Question: <URL>

I have 2 arrays, one will come in via an API 'apiArray'
The 2nd array 'toggleArray' will be a container of items I choose from 'apiArray'
I'm trying to toggle which items are in and out of the array by the 'selectBtn' function.
Right now I'm able to add items into my 'toggleArray' however clicking on the same button does not remove the item, they stay in the array.
What's a better way to do the check if not in Array then add, if in Array then remove?
'''
var vs = $scope;
vs.message = "Add and remove objects from array:";
vs.toggleArray = [];
var btnInArray = false;
vs.apiArray = [
{ name: 'AAA' },
{ name: 'BBB' },
{ name: 'CCC' }
];
vs.selectBtn = function(btnObj) {
console.log(btnObj.name);
function checkUpdateToggleTags(obj, list) {
var i;
for (i = 0; i < list.length; i++) {
if (list[i] === obj) {
return true;
}
}
return false;
}
btnInArray = checkUpdateToggleTags(btnObj, vs.toggleArray);
if (btnInArray) {
// check the toggleArray and if obj from listToDelete is there
// remove that obj from toggleArray
for(var i = 0; i < vs.toggleArray.length; i++) {
var obj = vs.toggleArray[i];
if (vs.toggleArray.indexOf(obj.term) !== -1) {
vs.toggleArray.splice(i, 1);
i--;
}
}
} else {
vs.toggleArray.push(btnObj);
}
console.log(btnInArray);
console.log(vs.toggleArray);
};
'''
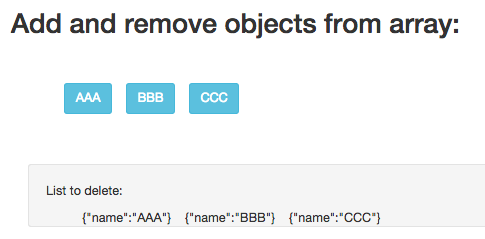
Answer: You made everything too complicated. To find object in array you can use <URL> directly, as it allows to search for non-primitive types too. In this case 'selectBtn' method will become as simple as this:
'''
vs.selectBtn = function(btnObj) {
var index = vs.toggleArray.indexOf(btnObj);
if (index !== -1) {
vs.toggleArray.splice(index, 1);
}
else {
vs.toggleArray.push(btnObj);
}
};
'''
<URL>